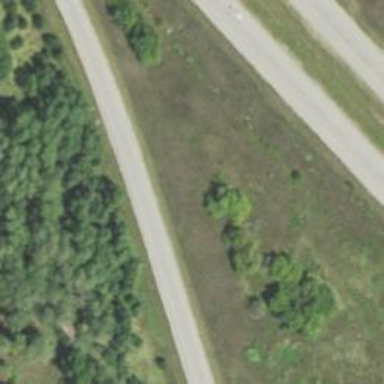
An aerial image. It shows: Primary link highway.